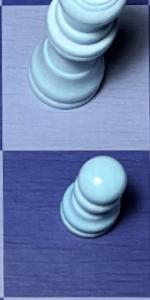
Label: Pawn_White